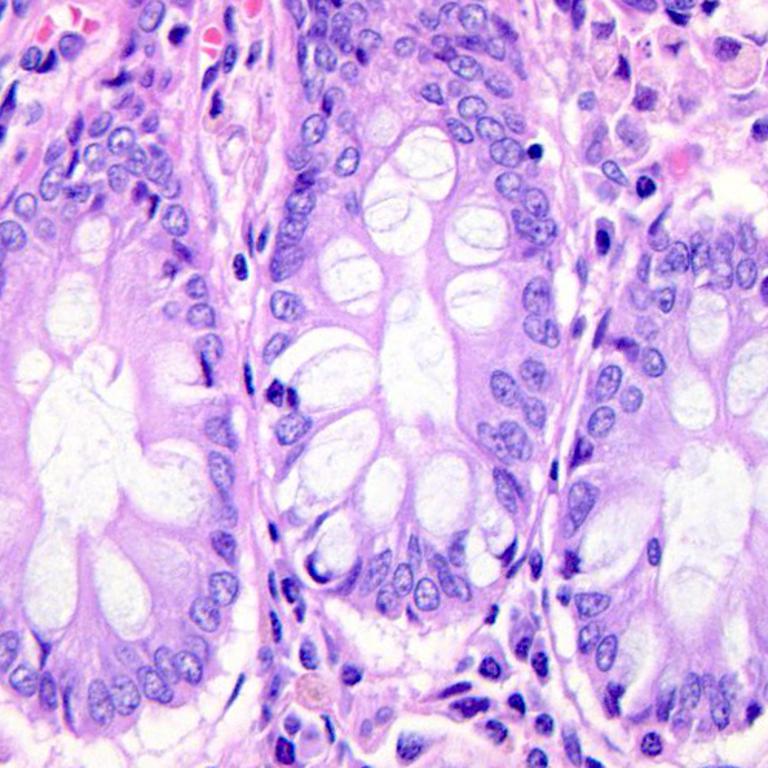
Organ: colon
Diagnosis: benign